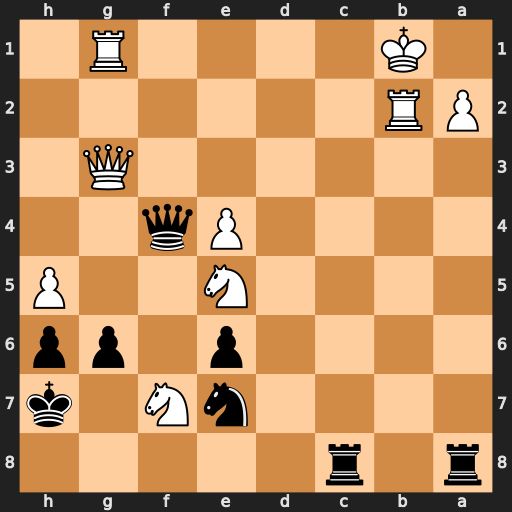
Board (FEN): r1r5/4nN1k/4p1pp/4N2P/4Pq2/6Q1/PR6/1K4R1
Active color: b
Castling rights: -
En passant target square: -
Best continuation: Rc1+ Rxc1 Qxg3